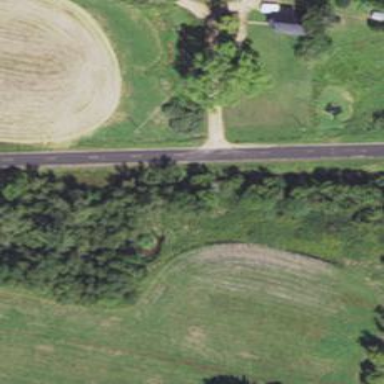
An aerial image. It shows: Tertiary road.